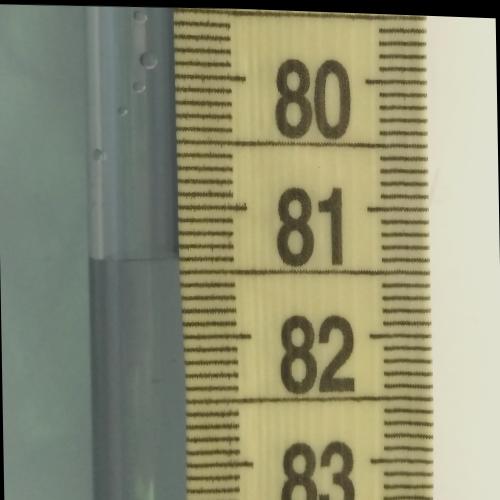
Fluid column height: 81.4 cm